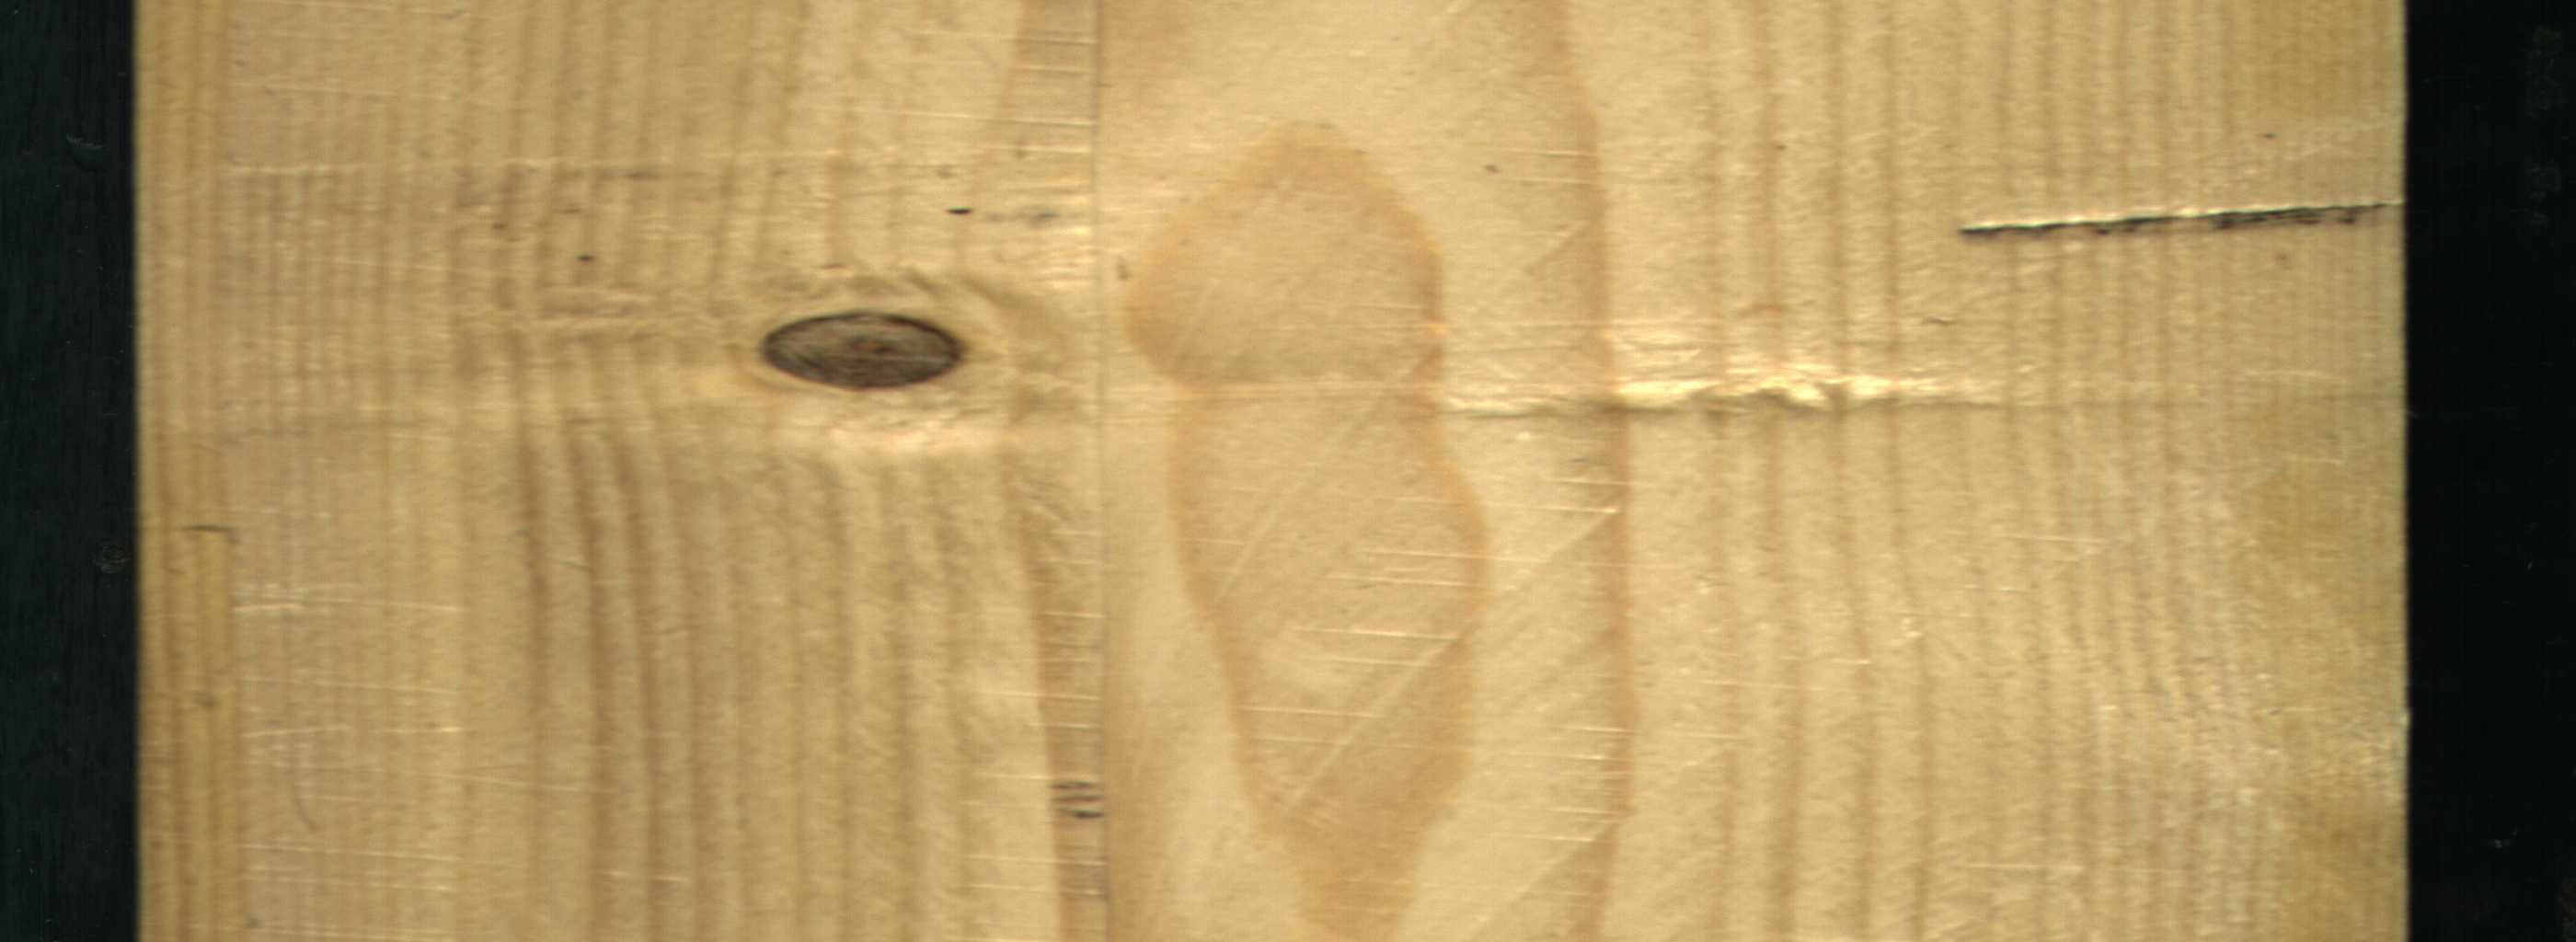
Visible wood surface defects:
Dead_Knot